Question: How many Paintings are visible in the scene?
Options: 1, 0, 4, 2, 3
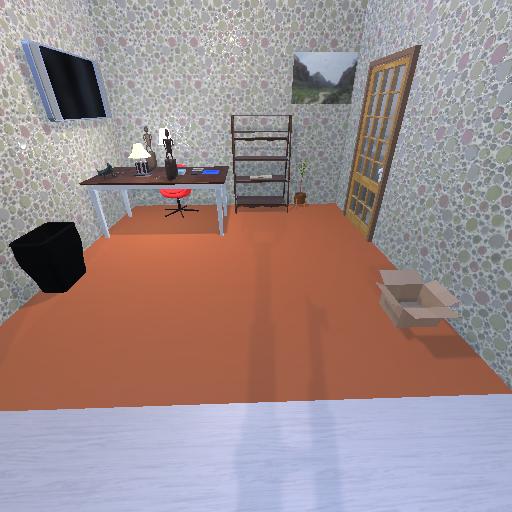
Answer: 1